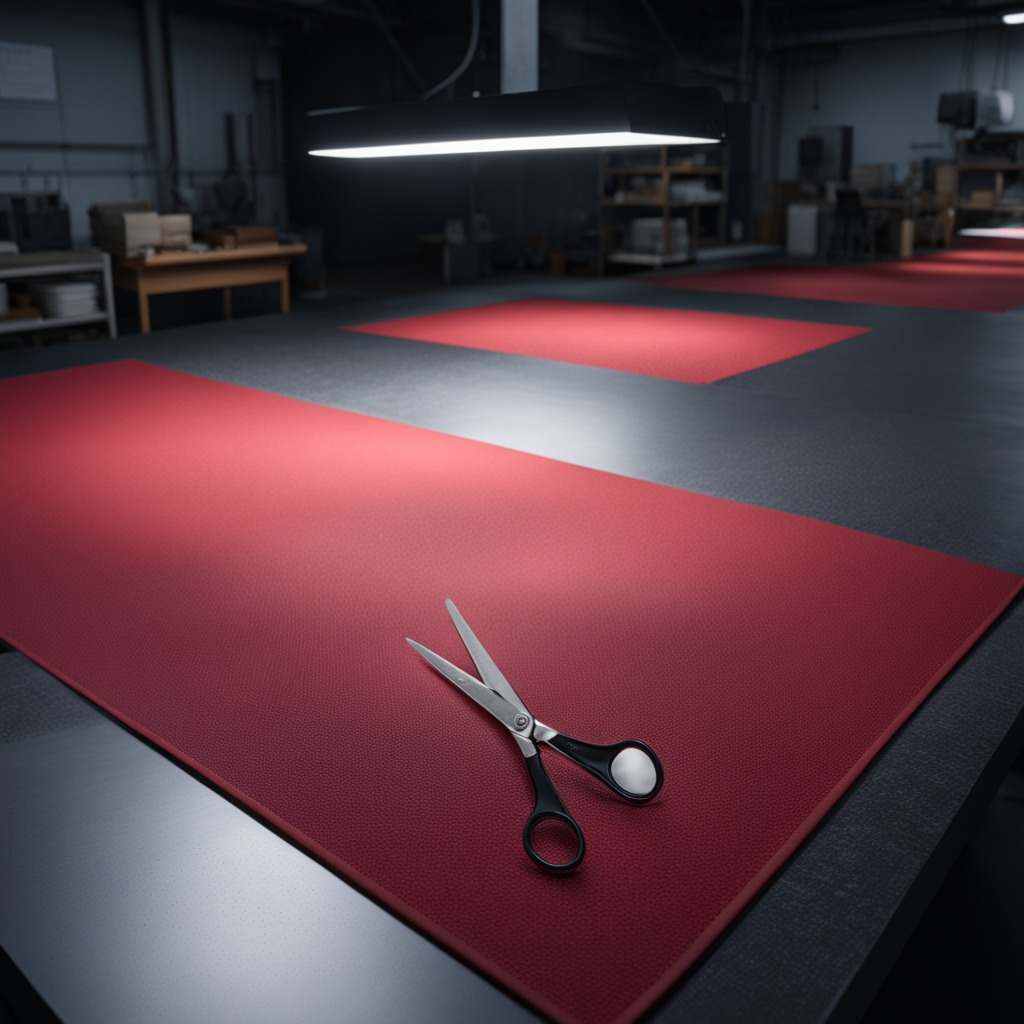
A scissor lying on a clean granite tabletop covered with a red rubber mat inside a workshop at night dim ambient light soft shadows worn but beneath the mat